Field crop: tomato
Growth stage: 2
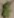
Species: solanum